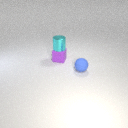
small cyan metal cylinder above small purple rubber cube